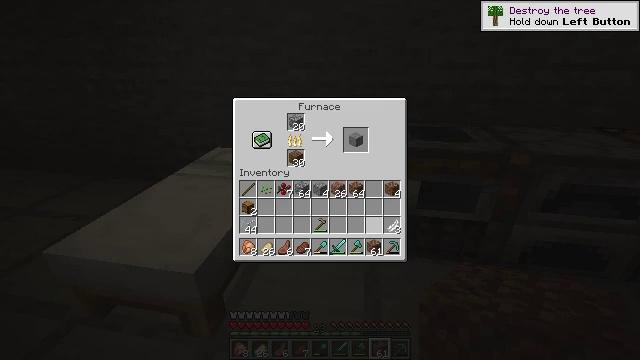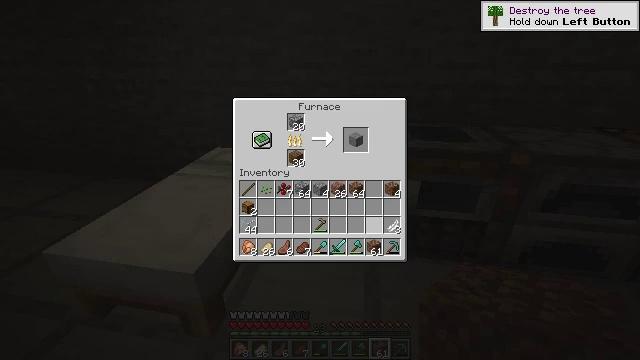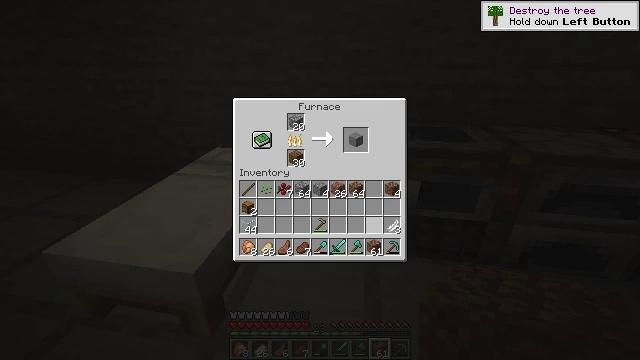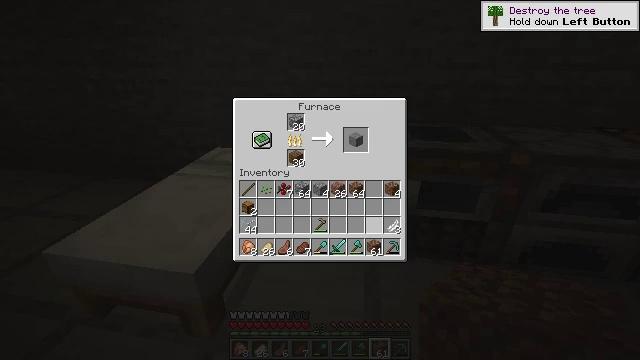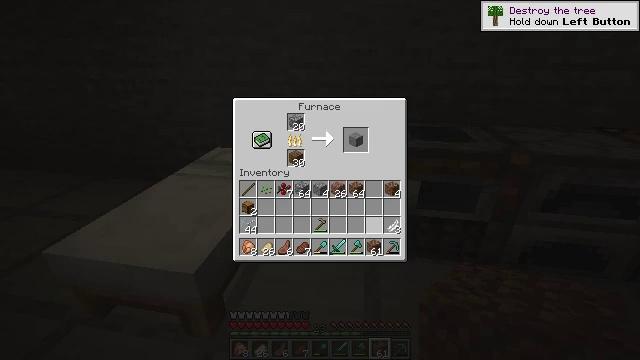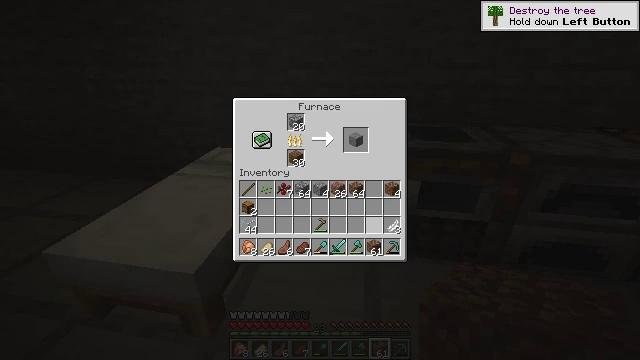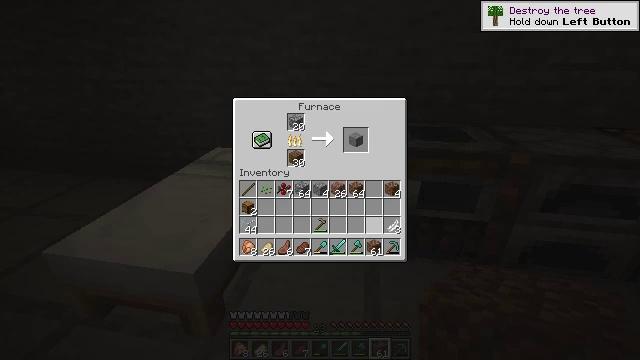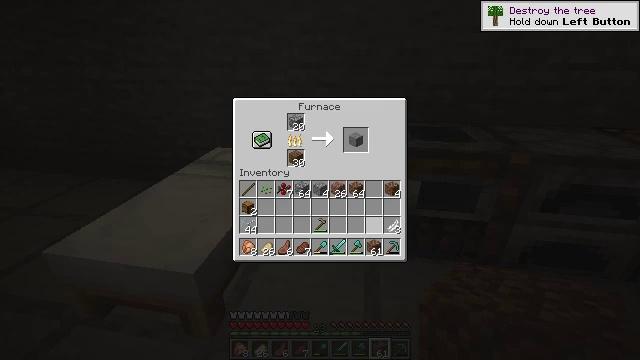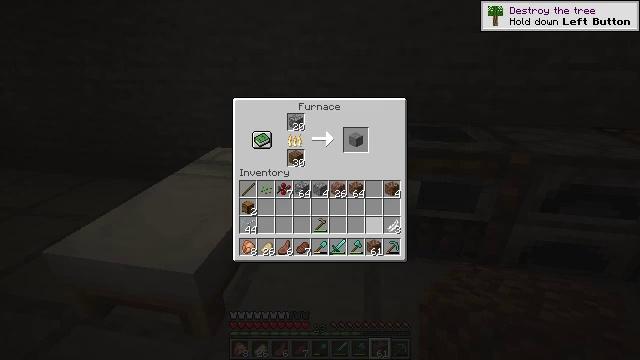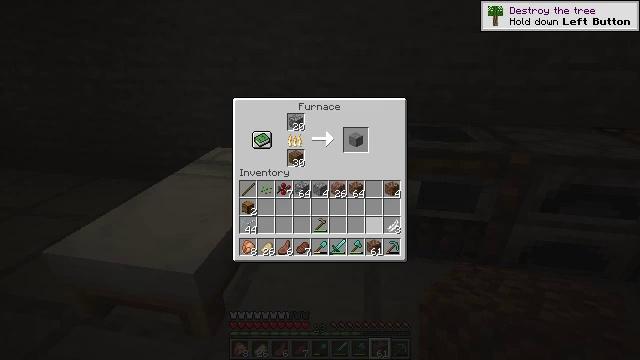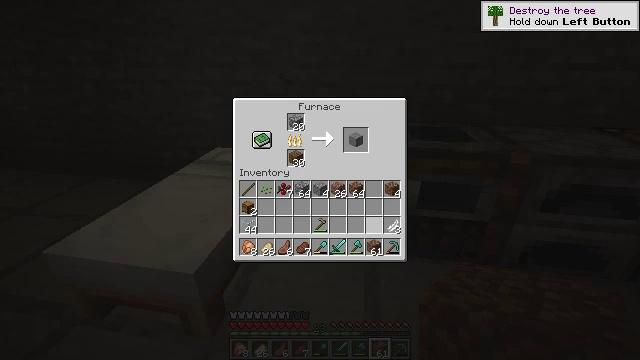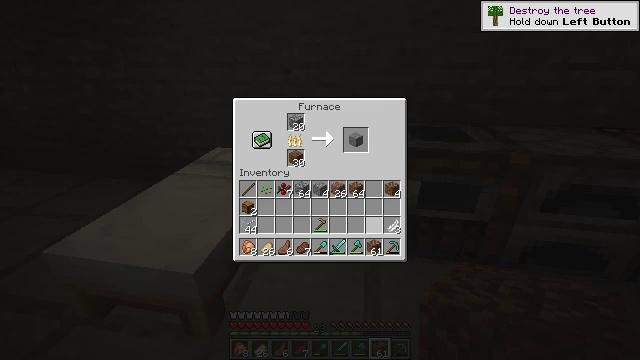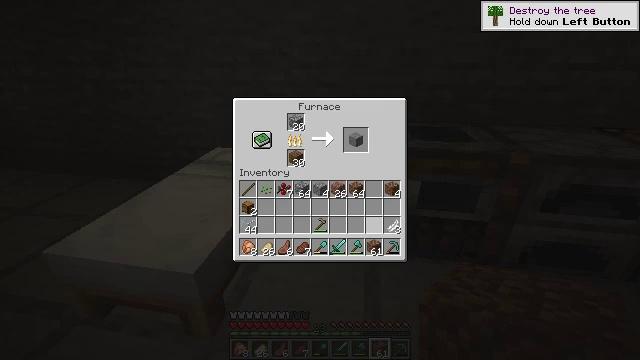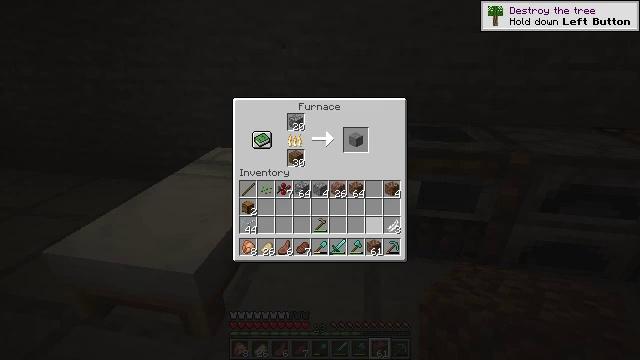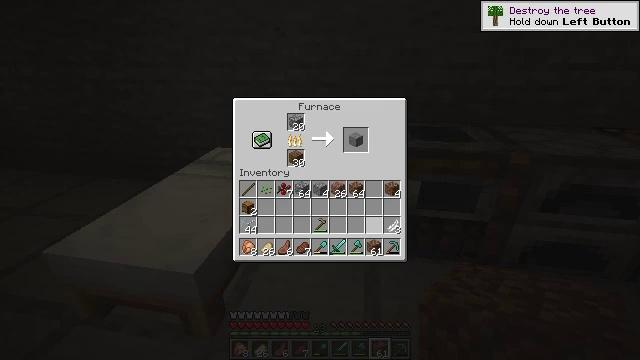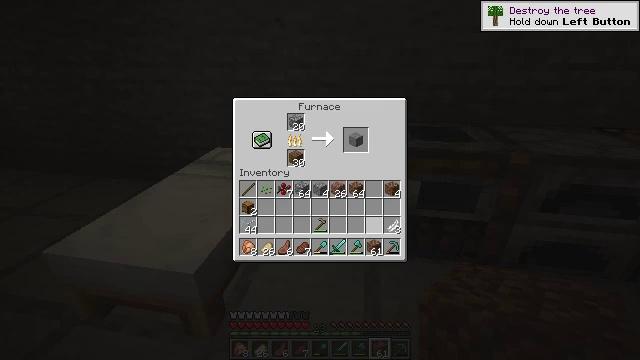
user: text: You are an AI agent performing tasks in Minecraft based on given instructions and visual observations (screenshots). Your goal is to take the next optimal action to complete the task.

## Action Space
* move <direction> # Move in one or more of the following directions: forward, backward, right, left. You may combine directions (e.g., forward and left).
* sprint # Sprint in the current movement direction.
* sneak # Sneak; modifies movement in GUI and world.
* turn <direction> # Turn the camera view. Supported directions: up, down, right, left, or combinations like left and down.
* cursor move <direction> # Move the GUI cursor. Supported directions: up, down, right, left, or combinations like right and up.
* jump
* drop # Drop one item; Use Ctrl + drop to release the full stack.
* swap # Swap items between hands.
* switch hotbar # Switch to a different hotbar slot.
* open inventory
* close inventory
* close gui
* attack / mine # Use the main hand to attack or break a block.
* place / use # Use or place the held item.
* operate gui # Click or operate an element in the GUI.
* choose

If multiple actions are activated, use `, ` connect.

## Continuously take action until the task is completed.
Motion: motion action
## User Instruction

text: Gather materials from the sweet berry bush.
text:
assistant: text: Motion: no_op
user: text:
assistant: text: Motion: no_op
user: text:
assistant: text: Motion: no_op
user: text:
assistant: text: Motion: no_op
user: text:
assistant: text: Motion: no_op
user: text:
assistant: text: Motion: no_op
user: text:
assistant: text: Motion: no_op
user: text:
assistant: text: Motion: no_op
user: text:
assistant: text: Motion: no_op
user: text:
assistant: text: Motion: no_op
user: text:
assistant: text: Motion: no_op
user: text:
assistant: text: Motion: no_op
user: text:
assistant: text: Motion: no_op
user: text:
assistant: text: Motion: no_op
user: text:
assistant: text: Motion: no_op
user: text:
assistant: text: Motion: no_op
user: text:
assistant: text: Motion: no_op
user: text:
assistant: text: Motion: no_op
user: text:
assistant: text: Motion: no_op
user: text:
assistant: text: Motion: no_op
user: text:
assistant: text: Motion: no_op
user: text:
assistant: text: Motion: no_op
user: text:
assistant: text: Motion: no_op
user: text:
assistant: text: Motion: no_op
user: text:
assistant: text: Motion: no_op
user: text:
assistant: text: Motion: no_op
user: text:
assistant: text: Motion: no_op
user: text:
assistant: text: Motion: no_op
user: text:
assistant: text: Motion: no_op
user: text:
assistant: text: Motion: no_op